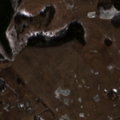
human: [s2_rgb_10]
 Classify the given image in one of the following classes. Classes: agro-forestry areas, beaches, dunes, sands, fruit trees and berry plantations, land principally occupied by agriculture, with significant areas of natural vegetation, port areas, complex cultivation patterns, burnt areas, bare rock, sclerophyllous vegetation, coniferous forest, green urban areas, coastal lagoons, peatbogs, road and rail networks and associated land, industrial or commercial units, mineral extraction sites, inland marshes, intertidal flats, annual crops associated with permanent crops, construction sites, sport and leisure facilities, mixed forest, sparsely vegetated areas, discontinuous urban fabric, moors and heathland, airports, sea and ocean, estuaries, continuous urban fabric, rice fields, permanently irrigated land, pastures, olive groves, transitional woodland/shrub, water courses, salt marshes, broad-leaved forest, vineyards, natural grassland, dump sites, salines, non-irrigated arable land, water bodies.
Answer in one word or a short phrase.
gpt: non-irrigated arable land, pastures, land principally occupied by agriculture, with significant areas of natural vegetation, coniferous forest, mixed forest